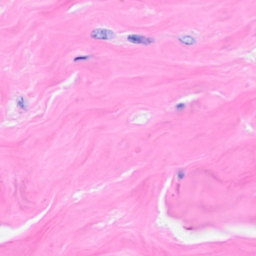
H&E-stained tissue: Breast